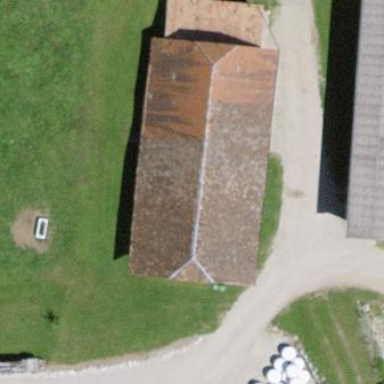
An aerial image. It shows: Rural barn.